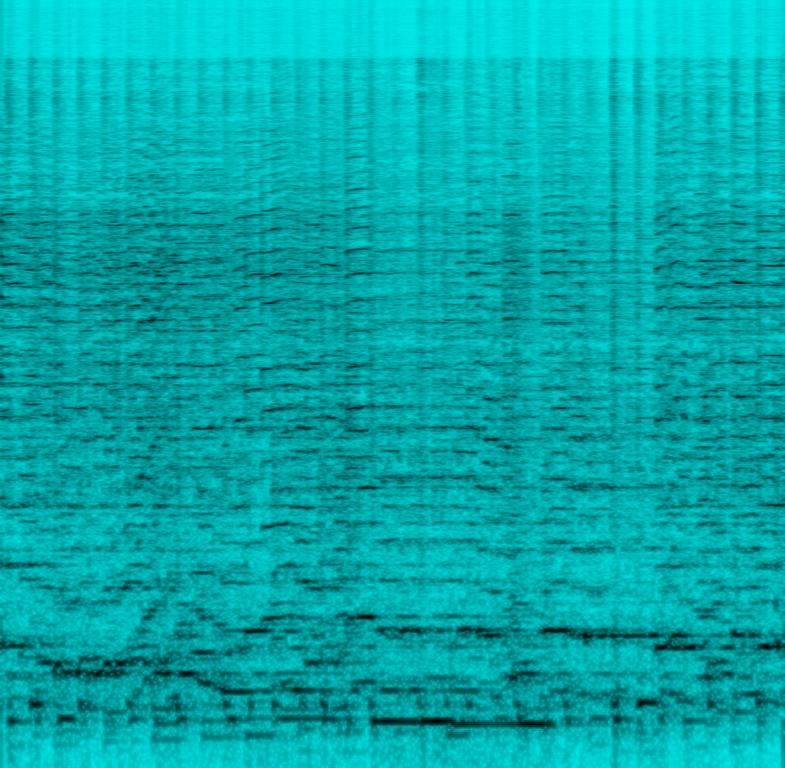
The low quality recording features a live performance of a folk song that consists of a saxophone solo melody, accordion melody and acoustic rhythm guitar. It sounds passionate and soulful. The recording is mono and noisy.